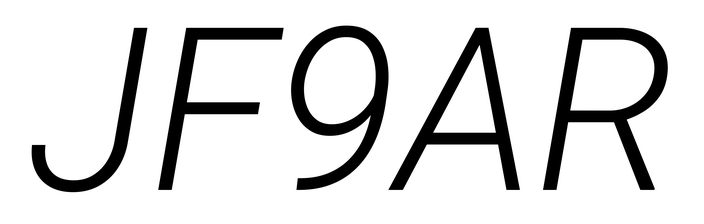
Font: Roboto-Italic_Light_Italic